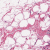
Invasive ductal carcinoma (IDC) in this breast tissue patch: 0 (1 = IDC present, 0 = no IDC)